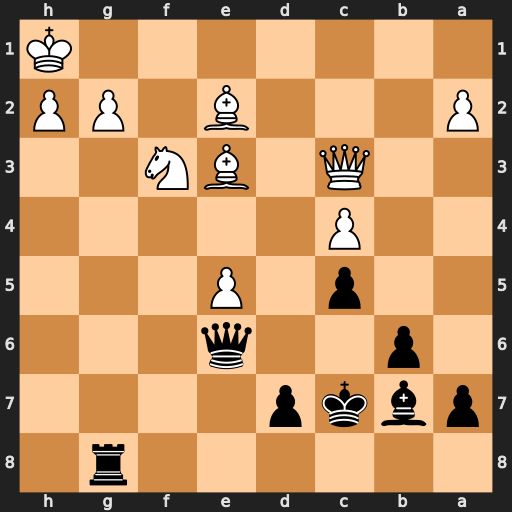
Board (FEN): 6r1/pbkp4/1p2q3/2p1P3/2P5/2Q1BN2/P3B1PP/7K
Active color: b
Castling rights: -
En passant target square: -
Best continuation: Qg4 g3 Bxf3+ Bxf3 Qxf3+